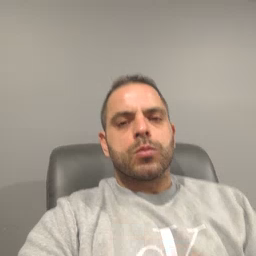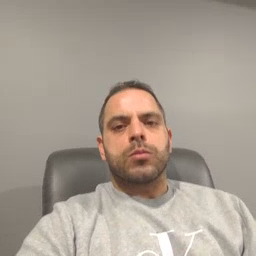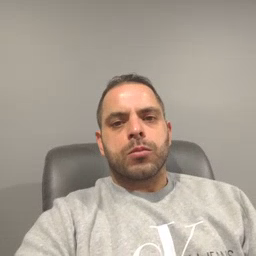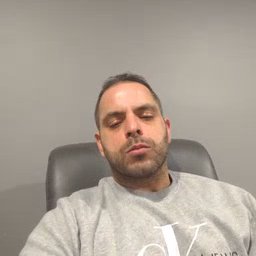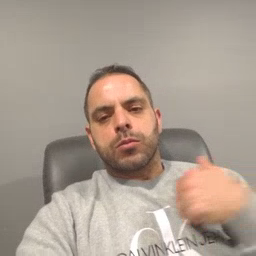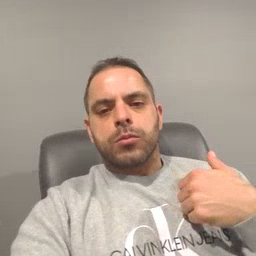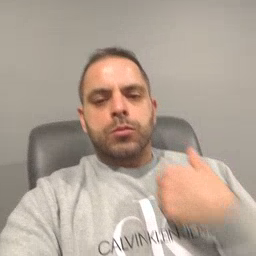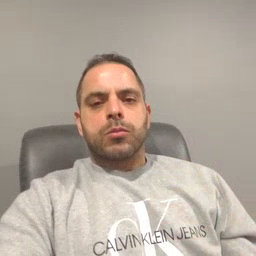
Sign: animal